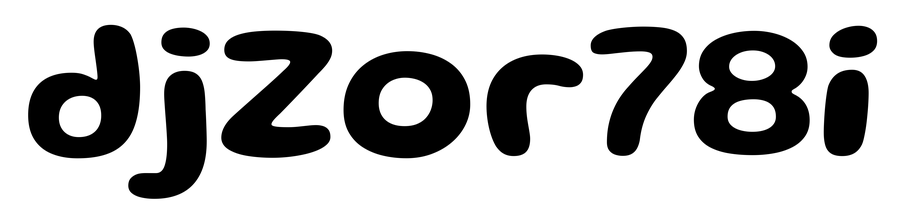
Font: Gluten_SemiBold